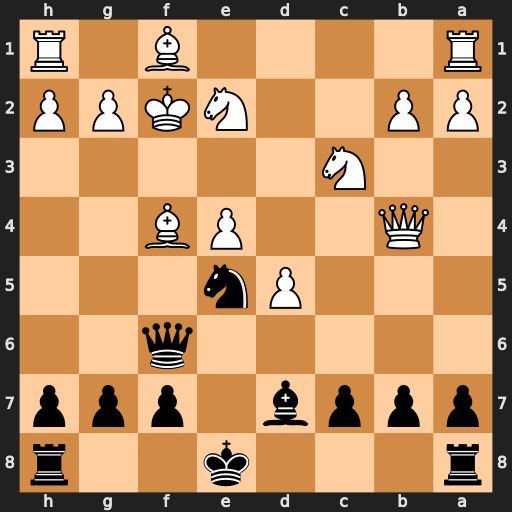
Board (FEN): r3k2r/pppb1ppp/5q2/3Pn3/1Q2PB2/2N5/PP2NKPP/R4B1R
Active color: b
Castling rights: kq
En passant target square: -
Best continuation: Nd3+ Kg1 Nxb4